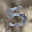
Label: 5